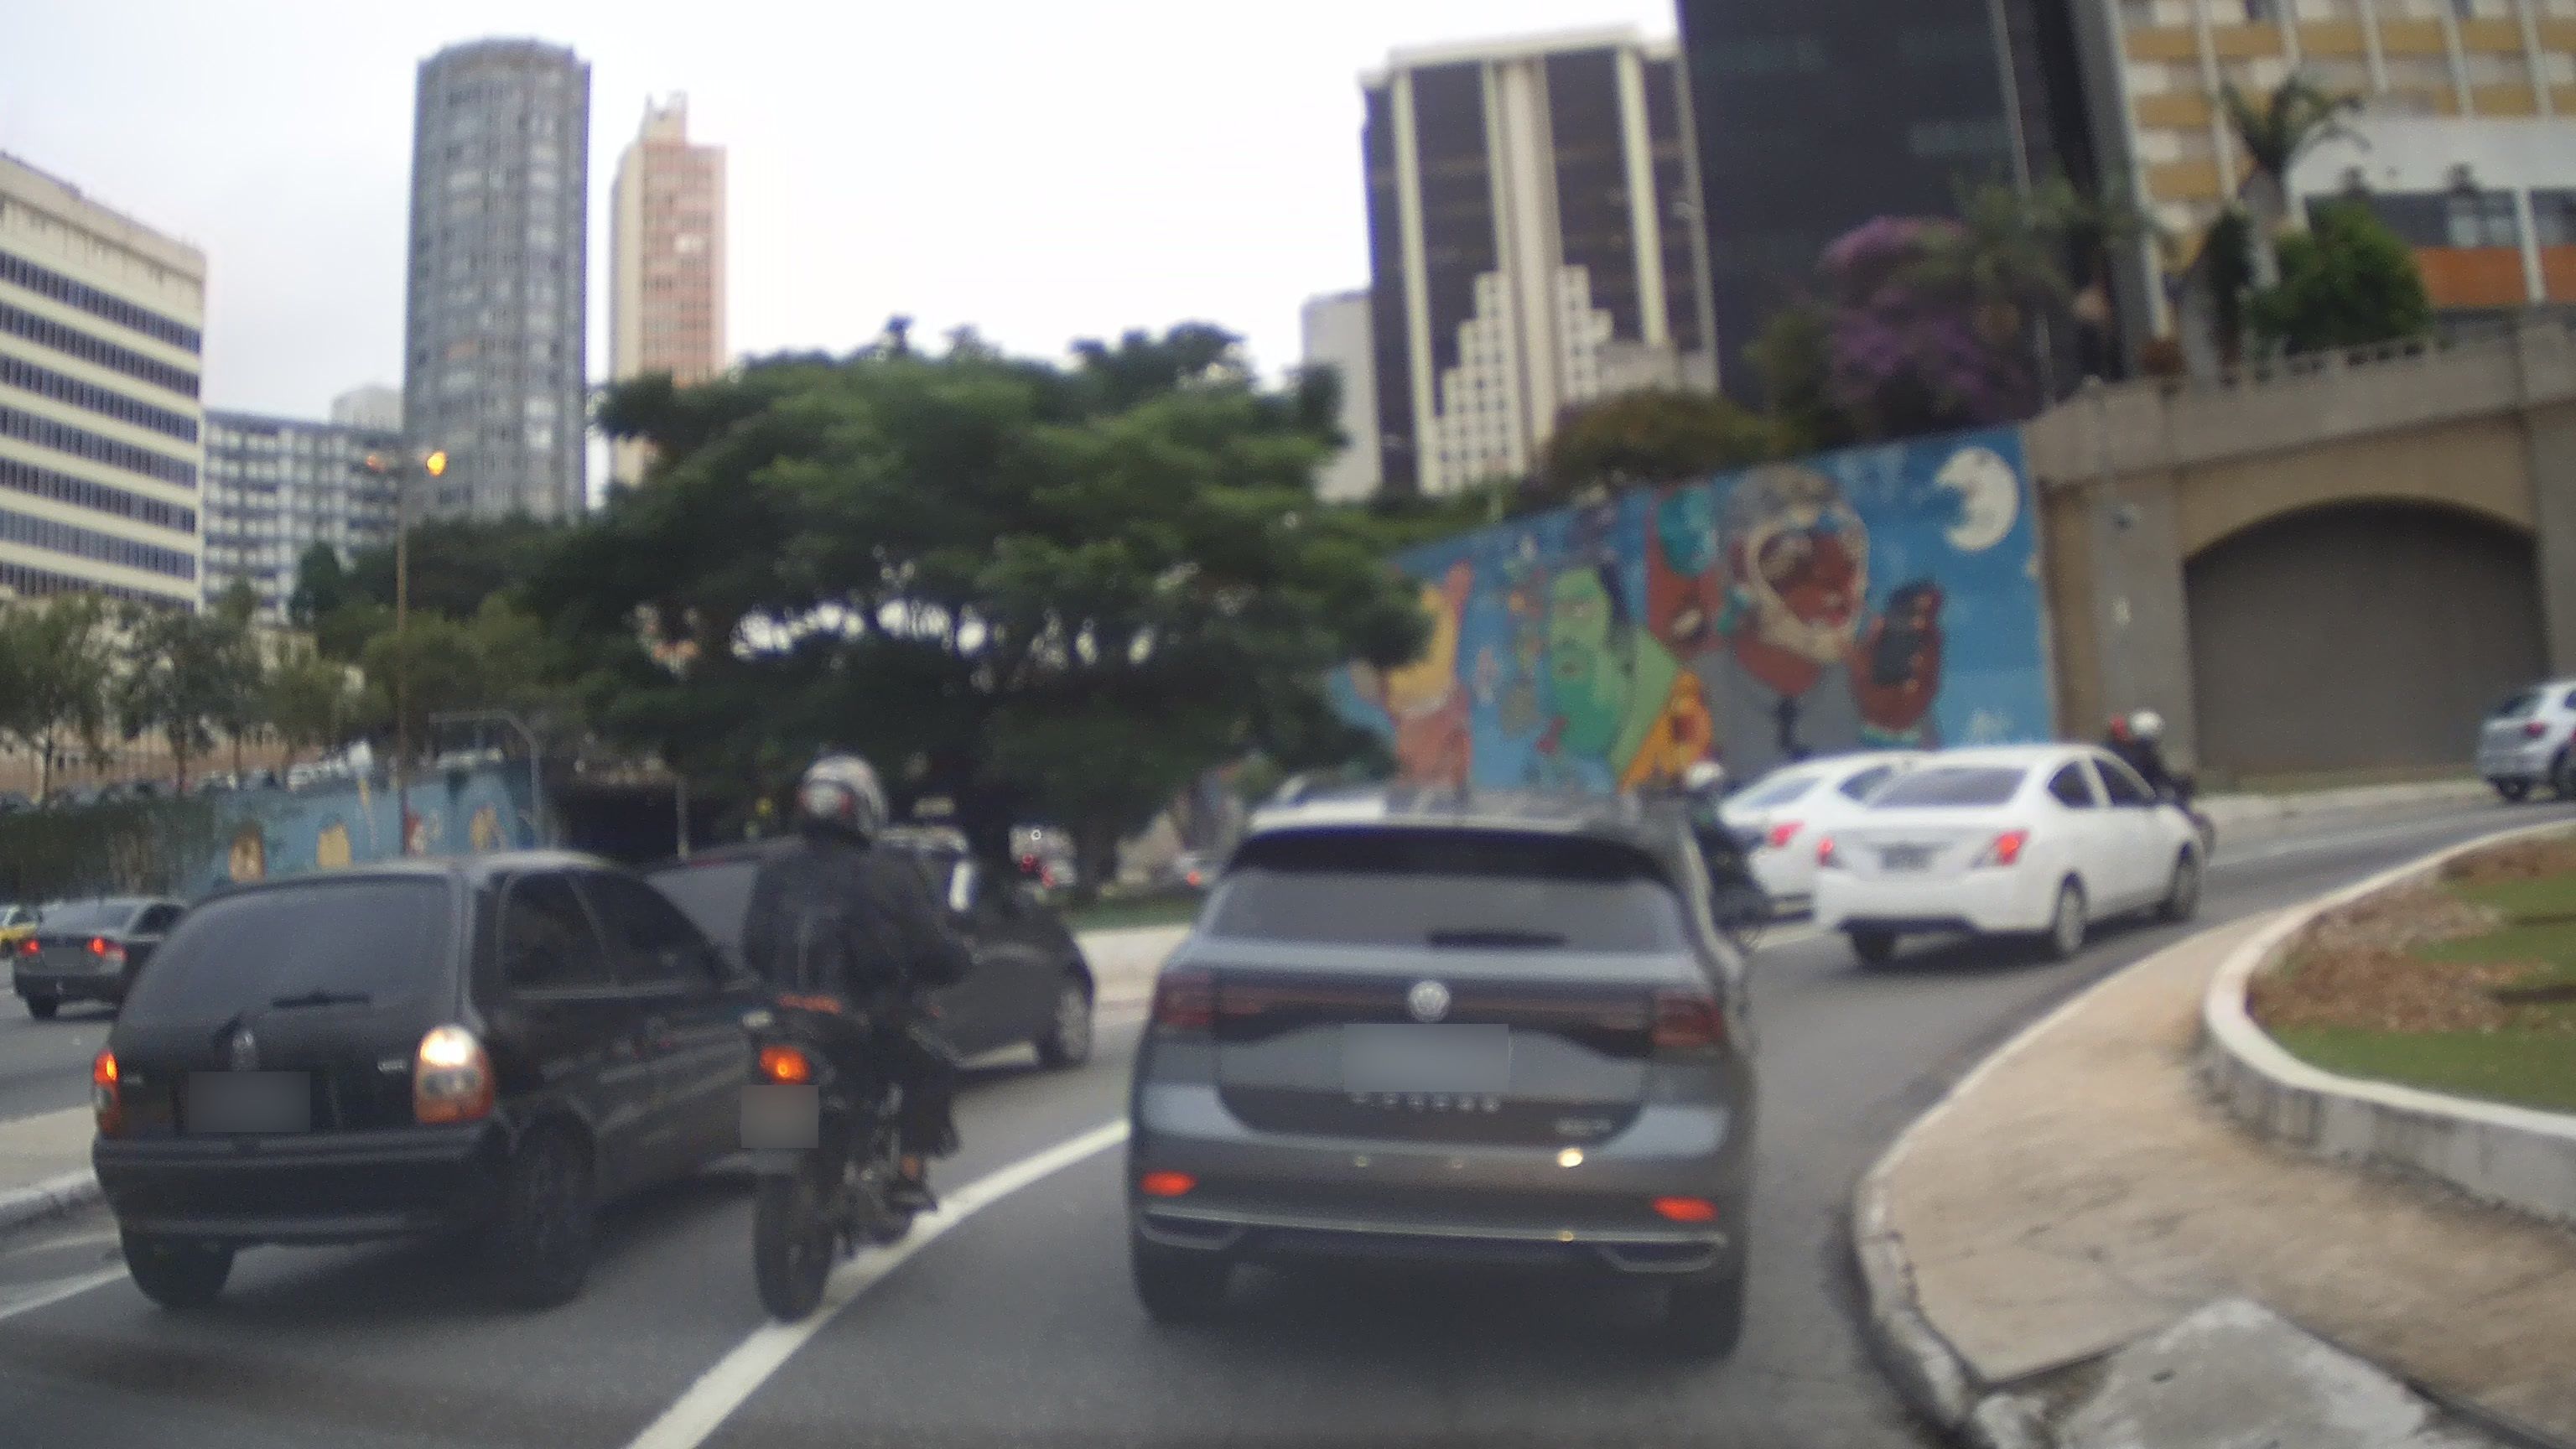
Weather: clear
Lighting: day
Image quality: good
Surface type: driving surface
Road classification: trunk_link
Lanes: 2
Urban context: urban centre
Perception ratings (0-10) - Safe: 2.35, Lively: 7.82, Beautiful: 7.37, Boring: 1.64, Depressing: 3.5, Wealthy: 4.42